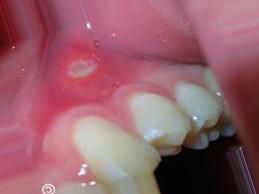
Condition: Mouth Ulcer